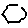
Label: hexagon